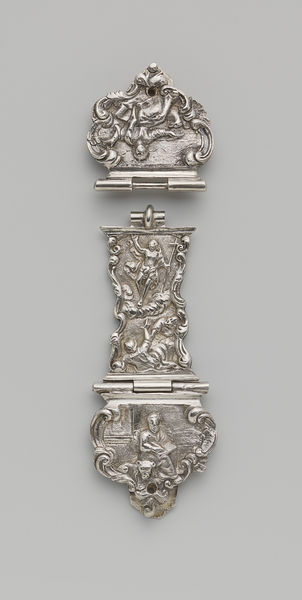
Titel: Boekslot met de verrijzenis van Maria
Standort: Amsterdam
Institution: Rijksmuseum
Schlagwörter: ornate, people, belt, figures, gold, old, woman, pattern, picture, flower, silver, angel, fruit, man, sky, sea, metal, saint, cross, fall, photo, door, scene, what, shine, shiny, religion, stick, lion, photograph, representative, hinges, lock, clasp, carved, hook, polished, hinge, closure, next, metallic, clip, hasp, fastener, шпингалет, хуяра, не знаю, да вы чо, эй, что это, факи, дальше, dooe, engravement, fastenter, knowcker, polished silver, filaagre, filagre, join